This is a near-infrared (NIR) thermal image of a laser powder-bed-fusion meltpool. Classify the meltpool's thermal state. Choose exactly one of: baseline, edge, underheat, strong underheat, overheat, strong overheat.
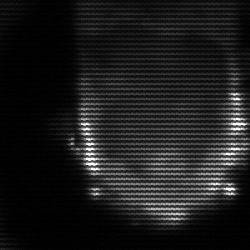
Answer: baseline